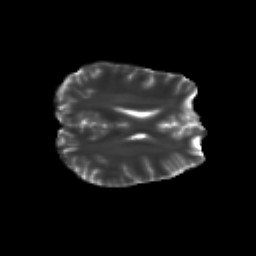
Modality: T2w
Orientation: axial
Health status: healthy
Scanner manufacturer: siemens
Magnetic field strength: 3 T
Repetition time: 10 s
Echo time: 0.092 s